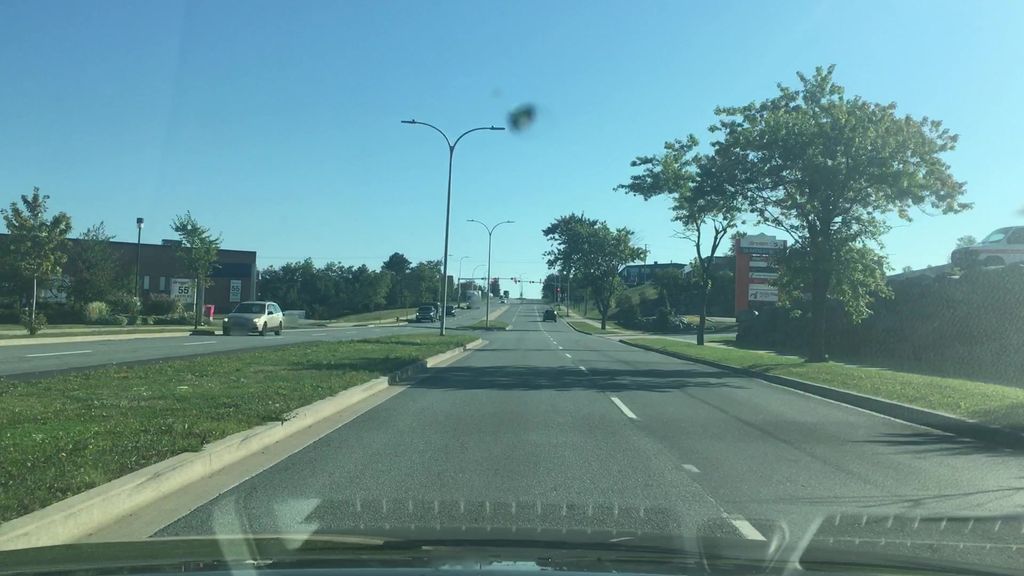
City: halifax